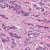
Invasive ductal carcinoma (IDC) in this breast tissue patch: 1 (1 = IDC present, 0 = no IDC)